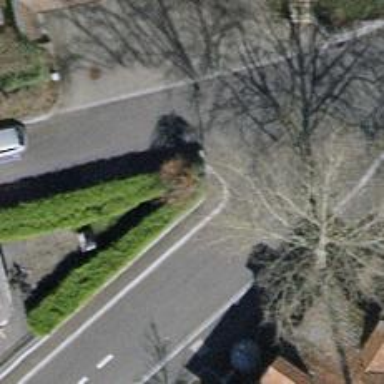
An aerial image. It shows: Hedge acting as barrier.